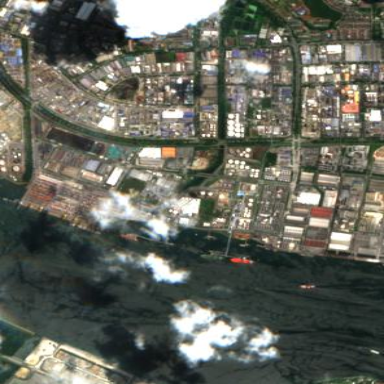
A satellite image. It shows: Industrial area designated for port activities.